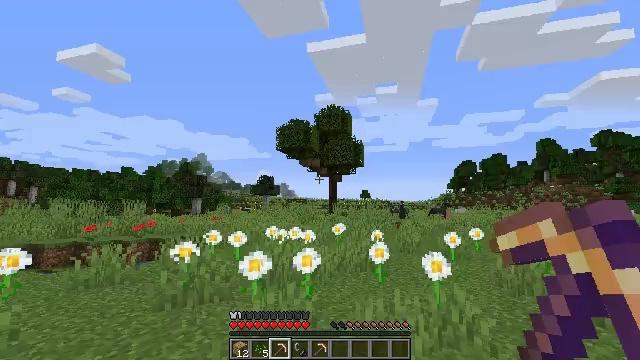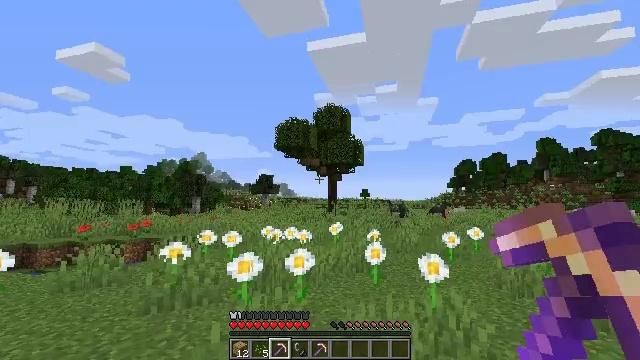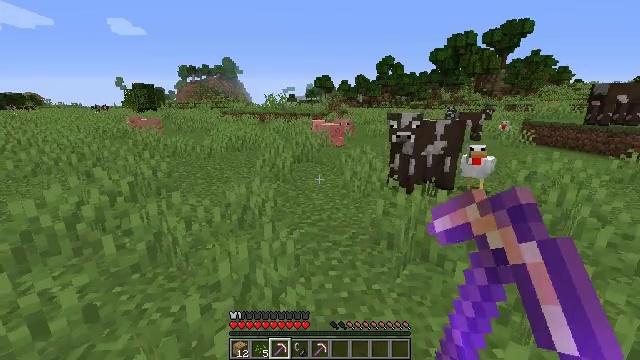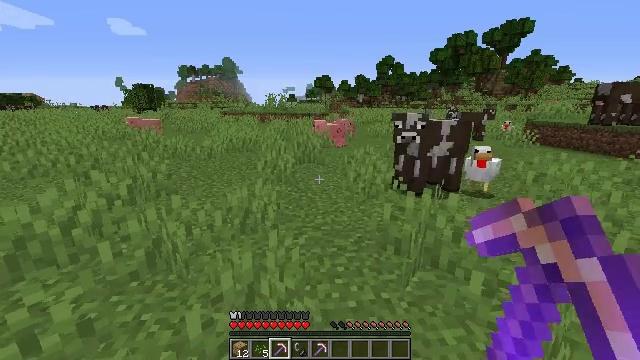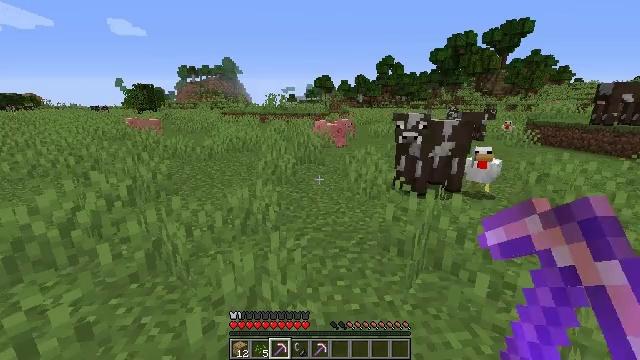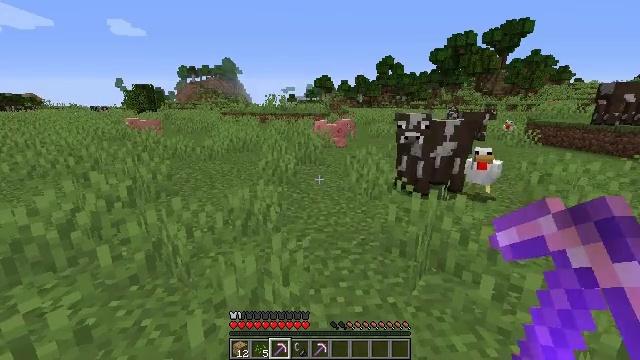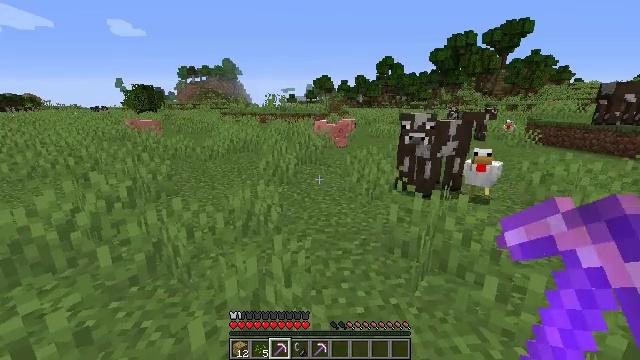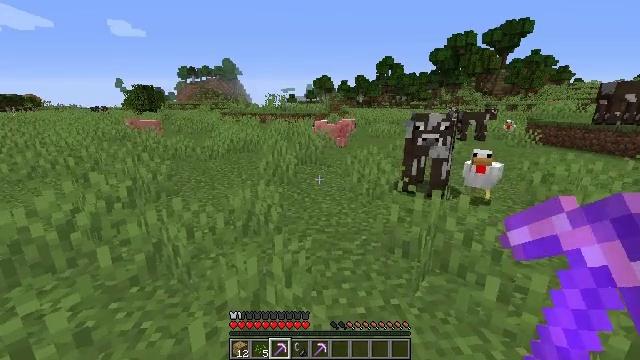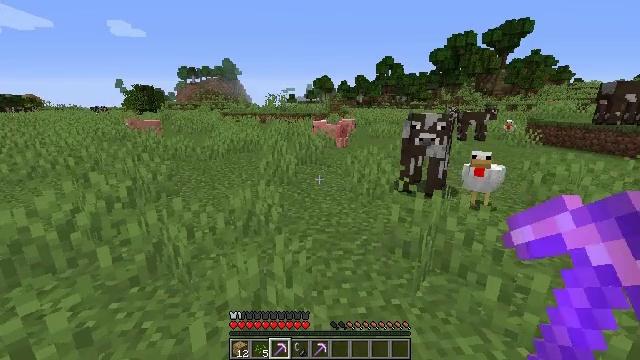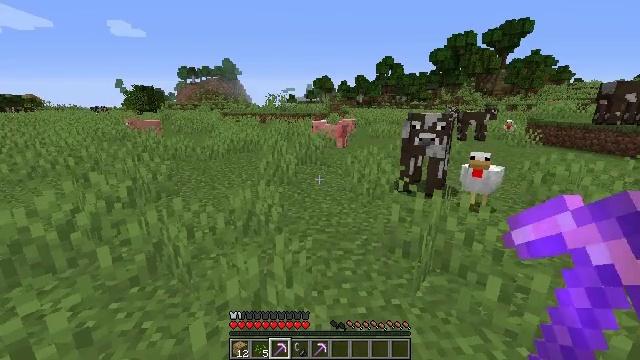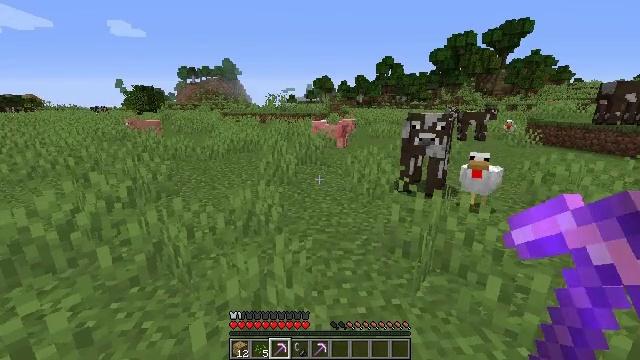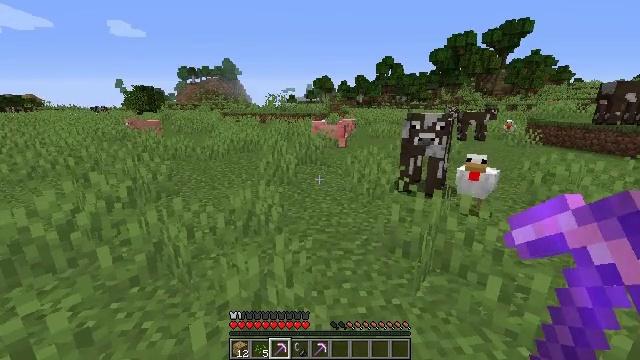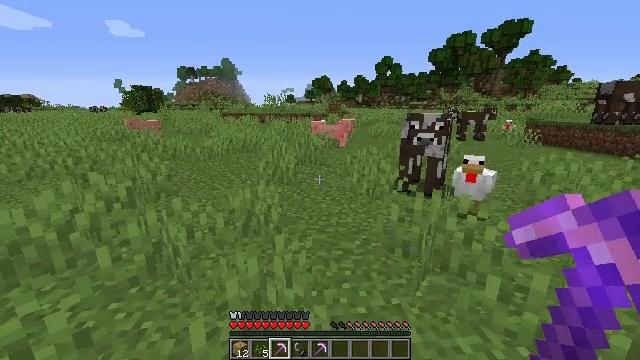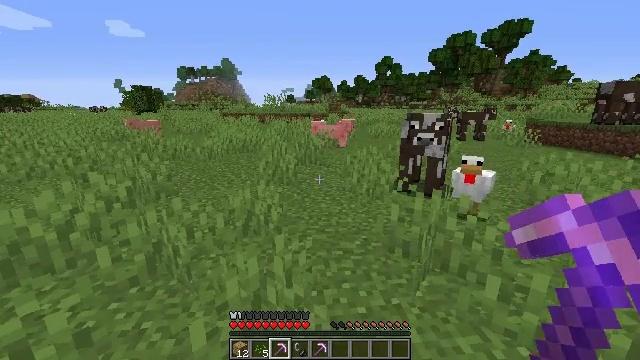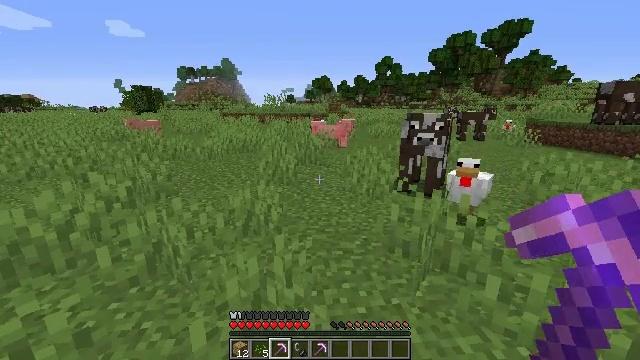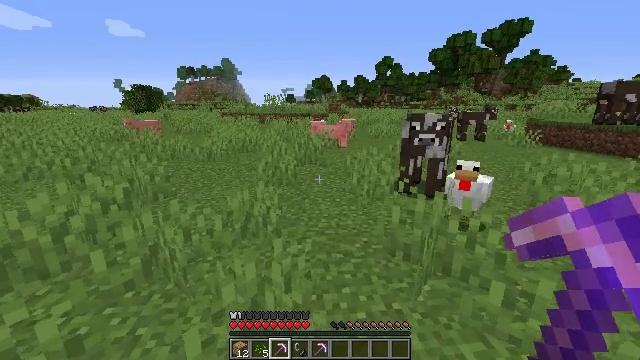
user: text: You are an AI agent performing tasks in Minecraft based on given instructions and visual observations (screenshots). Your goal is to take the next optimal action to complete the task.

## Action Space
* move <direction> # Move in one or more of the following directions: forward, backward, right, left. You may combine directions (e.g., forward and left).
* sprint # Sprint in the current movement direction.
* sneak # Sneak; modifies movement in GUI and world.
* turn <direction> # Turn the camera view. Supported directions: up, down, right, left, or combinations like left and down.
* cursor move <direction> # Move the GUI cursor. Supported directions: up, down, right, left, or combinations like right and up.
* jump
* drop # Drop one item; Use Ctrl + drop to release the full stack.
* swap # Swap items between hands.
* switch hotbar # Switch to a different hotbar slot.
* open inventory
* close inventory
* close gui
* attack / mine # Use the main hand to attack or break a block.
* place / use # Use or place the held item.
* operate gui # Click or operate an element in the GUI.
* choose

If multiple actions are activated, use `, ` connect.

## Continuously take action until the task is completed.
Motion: motion action
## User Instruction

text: Collect stone from the mine.
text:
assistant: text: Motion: move forward and move right
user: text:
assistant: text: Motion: move forward and move right, turn right and down
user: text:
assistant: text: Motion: no_op
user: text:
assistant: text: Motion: no_op
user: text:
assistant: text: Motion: no_op
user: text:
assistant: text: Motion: no_op
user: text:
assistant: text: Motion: no_op
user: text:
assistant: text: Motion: no_op
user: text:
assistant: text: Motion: no_op
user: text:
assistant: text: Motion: no_op
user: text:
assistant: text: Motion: no_op
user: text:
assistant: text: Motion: no_op
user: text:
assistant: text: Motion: no_op
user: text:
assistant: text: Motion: no_op
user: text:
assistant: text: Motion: move forward
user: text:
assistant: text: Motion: move forward
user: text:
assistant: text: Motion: move forward, turn left
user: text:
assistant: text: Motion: move forward, turn left
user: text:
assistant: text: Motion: move forward, turn left
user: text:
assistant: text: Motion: move forward, turn left
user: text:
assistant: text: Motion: move forward
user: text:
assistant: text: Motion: move forward
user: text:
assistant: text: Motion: move forward
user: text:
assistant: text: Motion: move forward
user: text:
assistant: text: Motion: move forward
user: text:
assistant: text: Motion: move forward
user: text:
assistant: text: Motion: move forward
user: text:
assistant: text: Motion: move forward
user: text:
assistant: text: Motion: move forward
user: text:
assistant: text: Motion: move forward, turn left